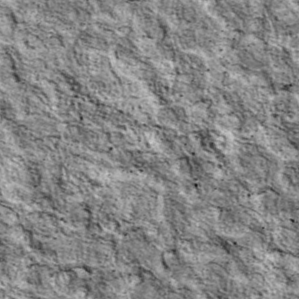
Label: non_frost